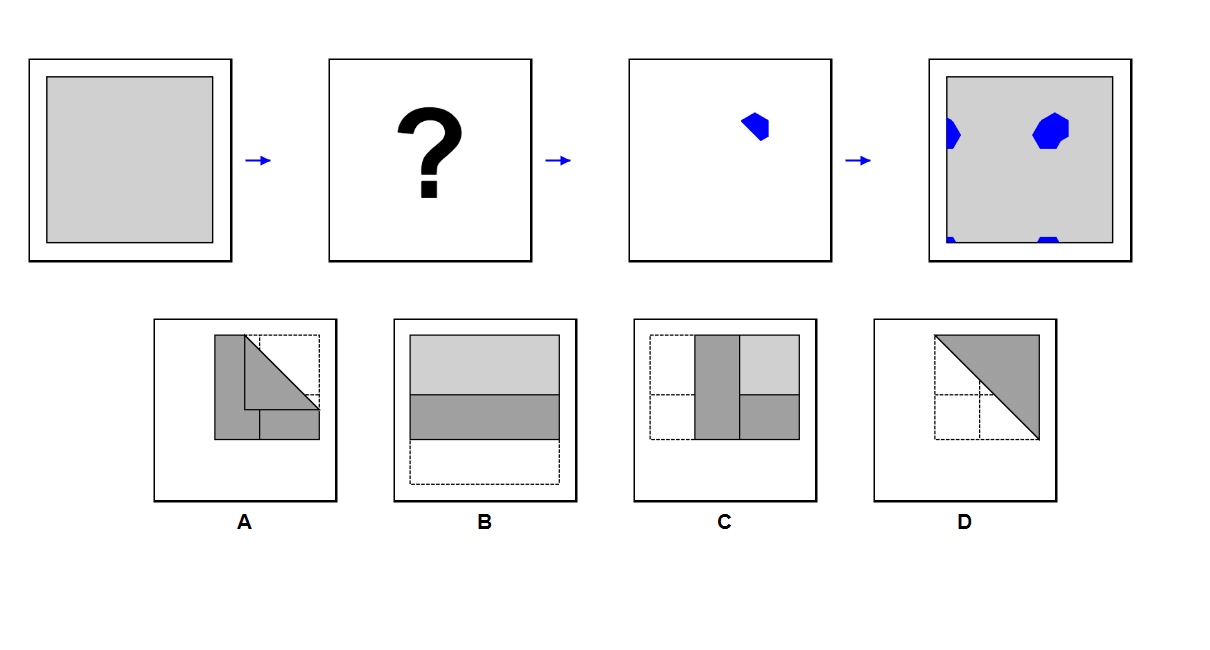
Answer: A